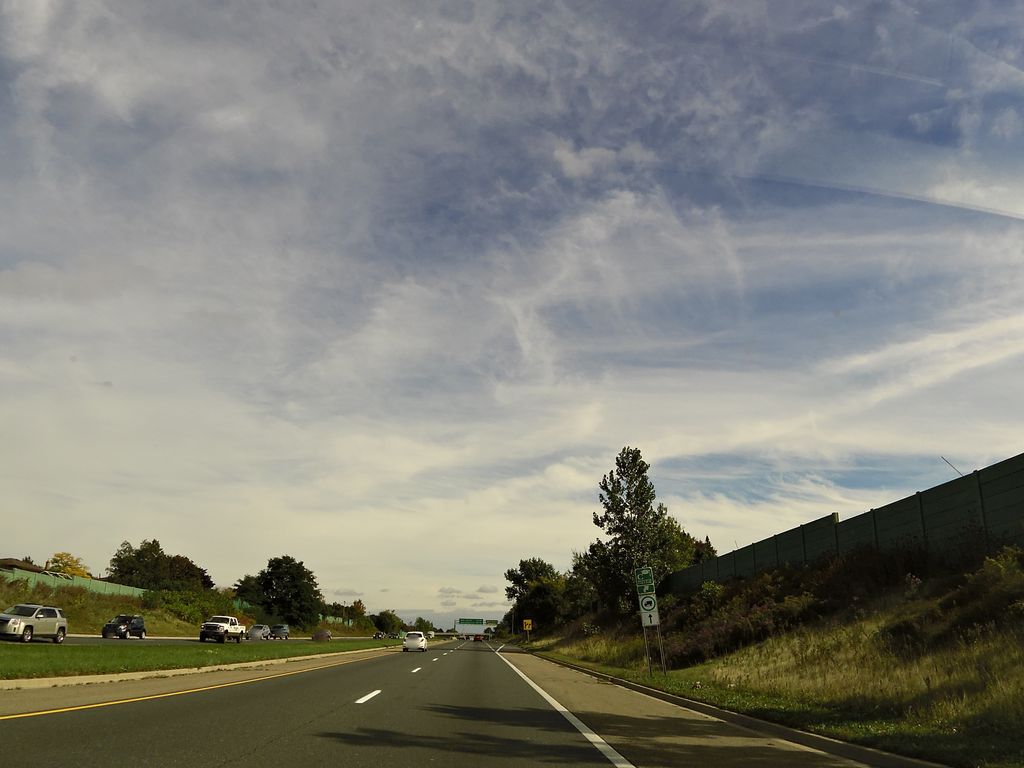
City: hamilton